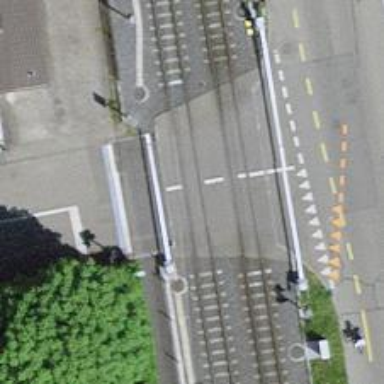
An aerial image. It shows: Level crossing with full barriers and lights.